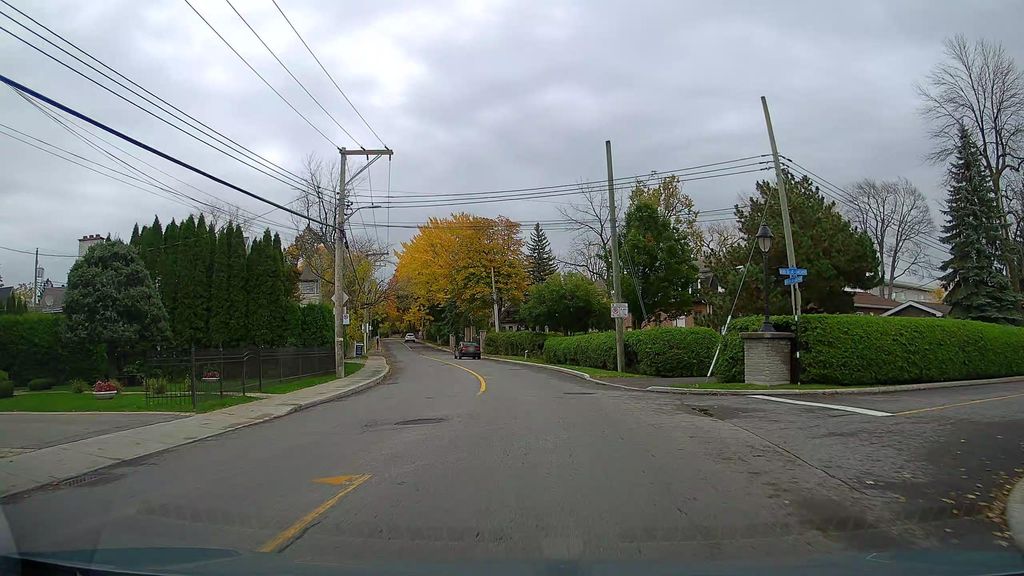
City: montreal